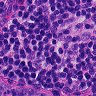
Metastatic tissue present: no